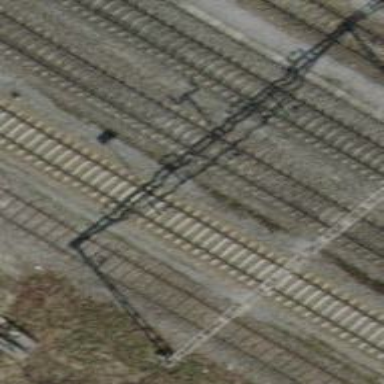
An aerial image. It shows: Siding railway line with electrified contact line for the trains.